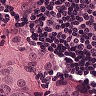
Metastatic tissue present: yes